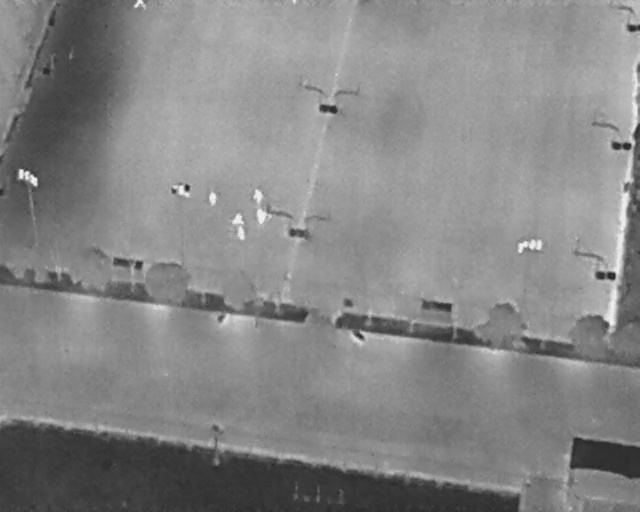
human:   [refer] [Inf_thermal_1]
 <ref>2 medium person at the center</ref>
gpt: <box>[[39, 37, 41, 39, 2], [36, 41, 38, 44, 2]]</box>

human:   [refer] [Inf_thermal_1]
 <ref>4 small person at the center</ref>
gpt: <box>[[31, 37, 34, 39, 2], [39, 41, 42, 43, 2], [36, 44, 38, 46, 2], [39, 41, 41, 42, 2]]</box>